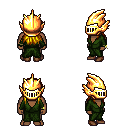
a pixel art fantasy rpg character, male body template, human, dark skin, green robe, teal pants, blonde unkempt hairstyle, gold helm, bracelets, brown shoes, four views (front, back, left, right), 2x2 character sprite sheet, small pixel art, hard edges, no anti-aliasing